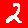
Digit: 2